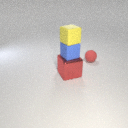
small yellow rubber cube above small blue rubber cube